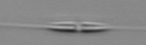
Label: Cylindrotheca